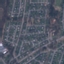
Land use / land cover class: Residential